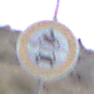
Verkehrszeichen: VerbotKraftfahrzeuge
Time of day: SunriseSunset
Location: Outdoor (Suburban)
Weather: Clear
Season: NotSpecified
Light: Natural